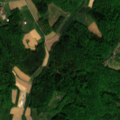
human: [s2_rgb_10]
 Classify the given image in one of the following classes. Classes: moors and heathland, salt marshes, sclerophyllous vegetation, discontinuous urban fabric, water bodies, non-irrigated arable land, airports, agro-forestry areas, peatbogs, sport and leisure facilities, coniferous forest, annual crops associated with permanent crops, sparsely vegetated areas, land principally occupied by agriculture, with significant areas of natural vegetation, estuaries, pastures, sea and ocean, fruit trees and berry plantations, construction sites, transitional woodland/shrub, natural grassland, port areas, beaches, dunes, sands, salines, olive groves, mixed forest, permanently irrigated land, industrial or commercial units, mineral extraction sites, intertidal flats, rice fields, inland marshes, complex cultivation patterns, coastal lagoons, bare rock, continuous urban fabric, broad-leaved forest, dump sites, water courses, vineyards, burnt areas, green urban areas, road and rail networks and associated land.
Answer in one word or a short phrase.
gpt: complex cultivation patterns, broad-leaved forest, mixed forest